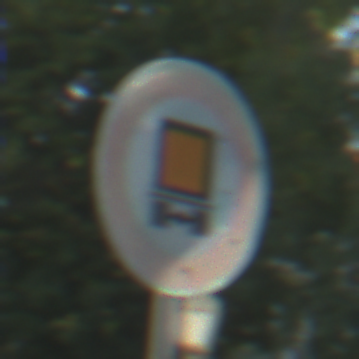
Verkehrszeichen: VerbotKennzeichnungspflichtigeKraftfahrzeugeGefaehrlicheGueter
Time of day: SunriseSunset
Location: Outdoor (Suburban)
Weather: PartlyCloudy
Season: NotSpecified
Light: Natural